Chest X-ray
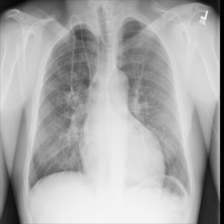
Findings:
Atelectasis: negative
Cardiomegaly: positive
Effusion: negative
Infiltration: positive
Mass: negative
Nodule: negative
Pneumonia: negative
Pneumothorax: negative
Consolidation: negative
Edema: negative
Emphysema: negative
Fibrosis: negative
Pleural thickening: negative
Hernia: negative